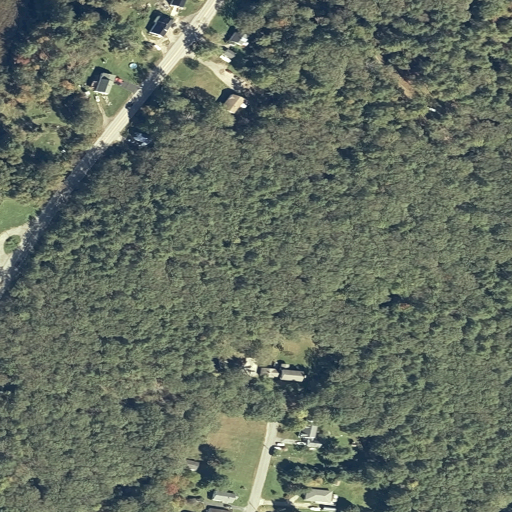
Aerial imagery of mountain in Maine named Mount Olive containing deciduous forest, mixed forest, low intensity development, open development, woody wetlands, medium intensity development, evergreen forest, high intensity development, and shrub